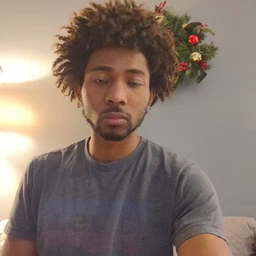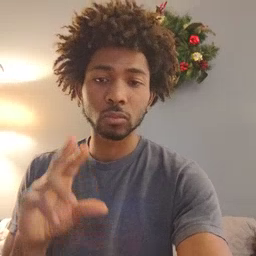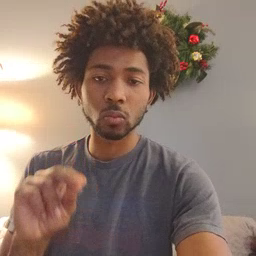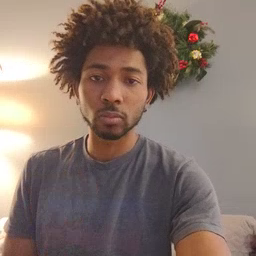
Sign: no